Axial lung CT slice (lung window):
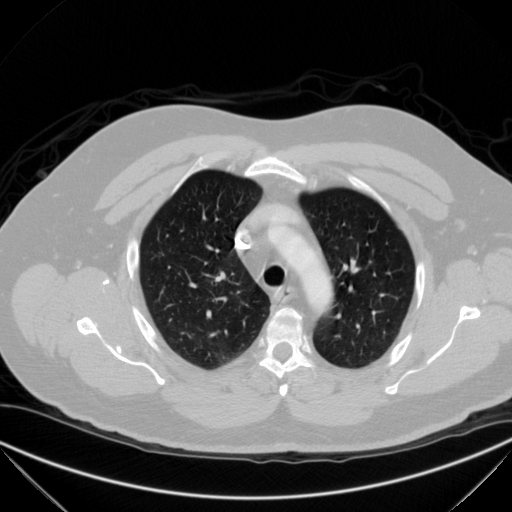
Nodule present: no